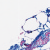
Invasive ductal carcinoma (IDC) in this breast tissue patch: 0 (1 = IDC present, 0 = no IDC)